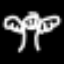
Label: angel